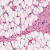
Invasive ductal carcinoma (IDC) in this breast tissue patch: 1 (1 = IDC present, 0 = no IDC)